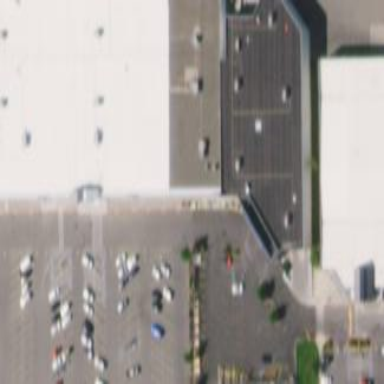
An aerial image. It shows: Building.